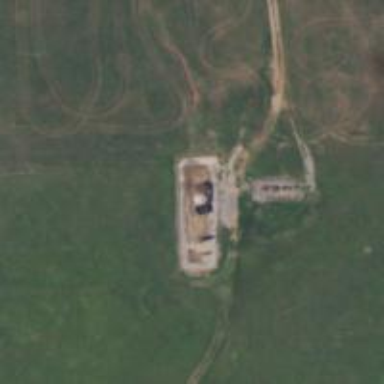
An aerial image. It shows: Storage tank that is man-made.